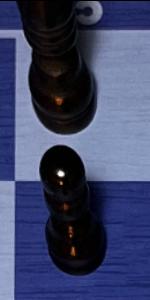
Label: Pawn_Black